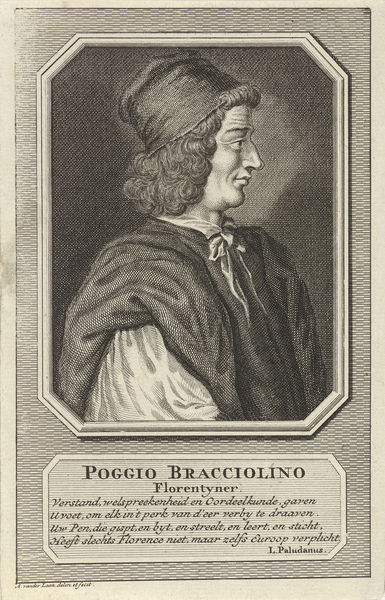
Titel: Portret van Gian Francesco Poggio Bracciolini
Künstler: Adolf van der Laan
Standort: Amsterdam
Institution: Rijksmuseum
Schlagwörter: mann, umhang, hut, mund, nase, profil, schleife, kappe, mütze, ärmel, herr, portrait, porträt, haare, kaufmann, locken, kopfbedeckung, papier, inschrift, name, druck, holzstich, stich, text, florenz, florentiner, profli, poggio, kkopfbedeckung, jhnu, bracciolino, paludanus